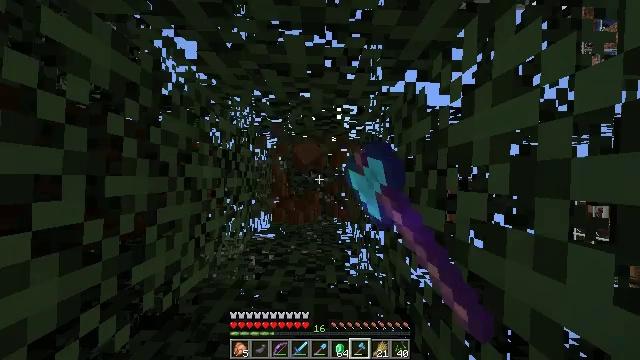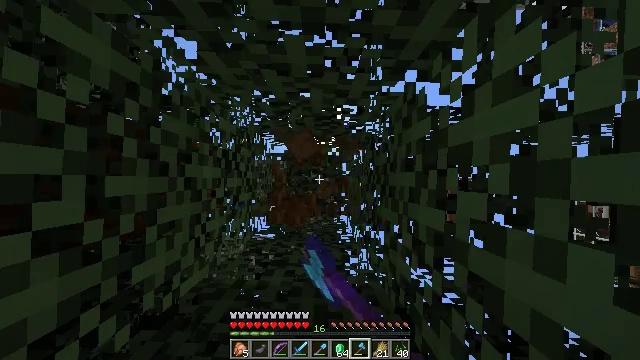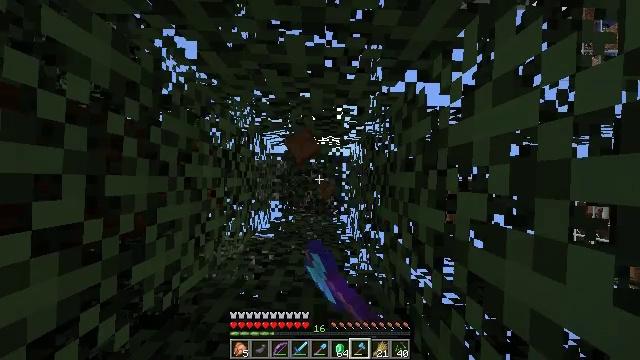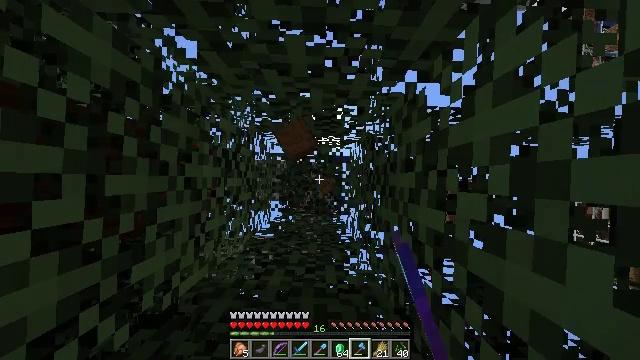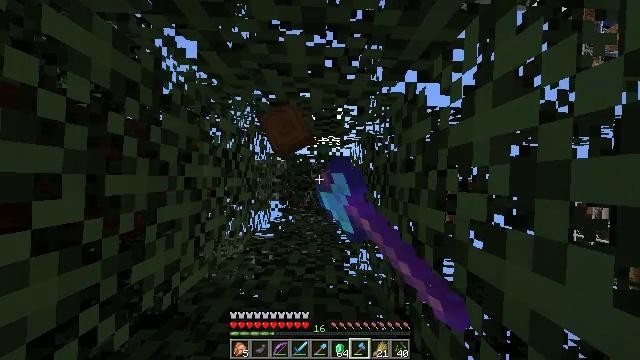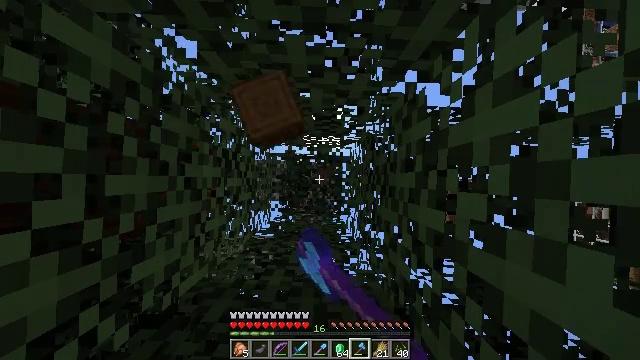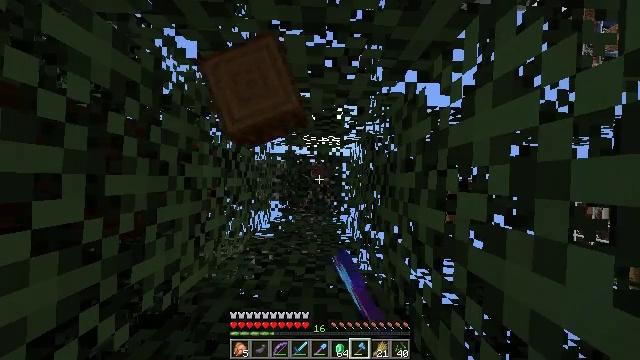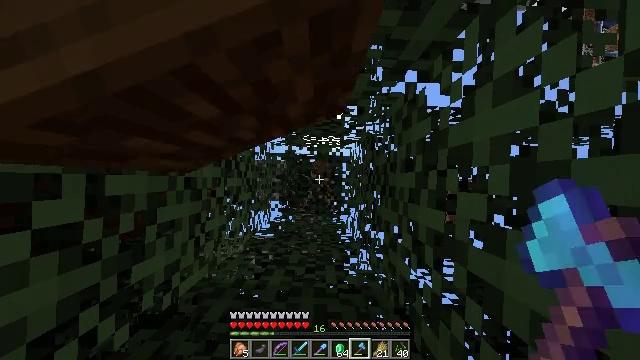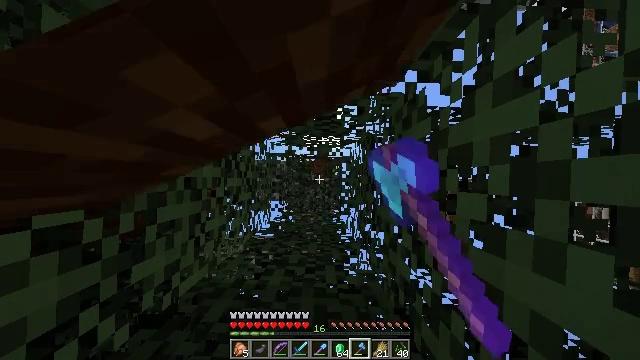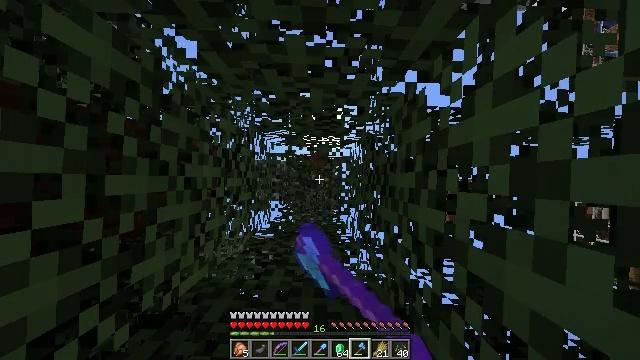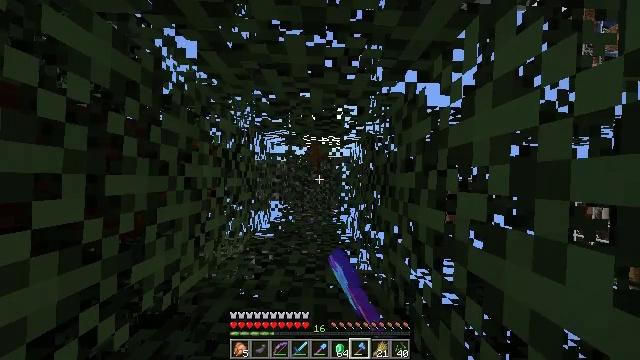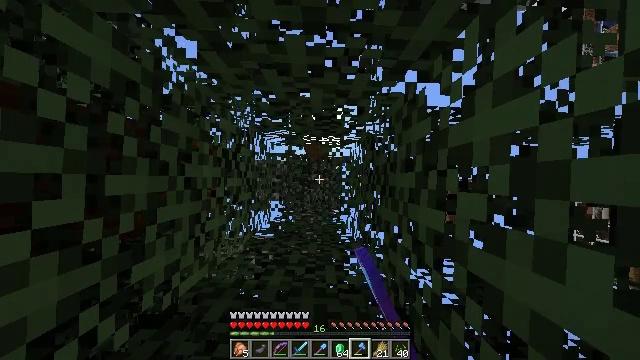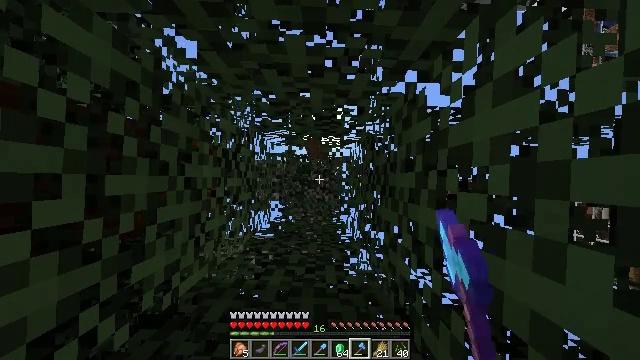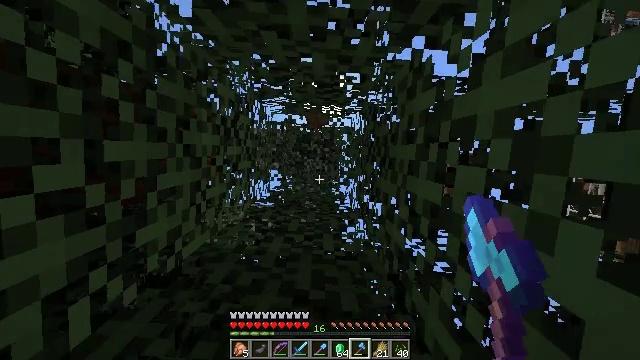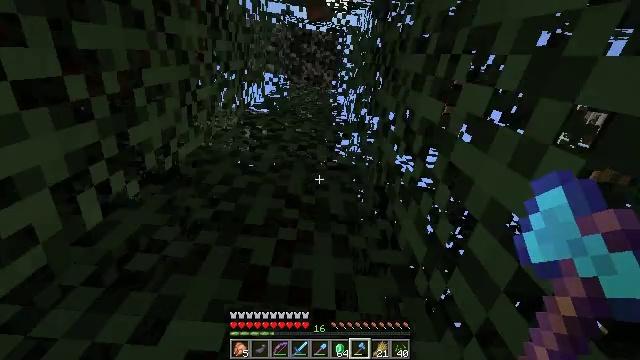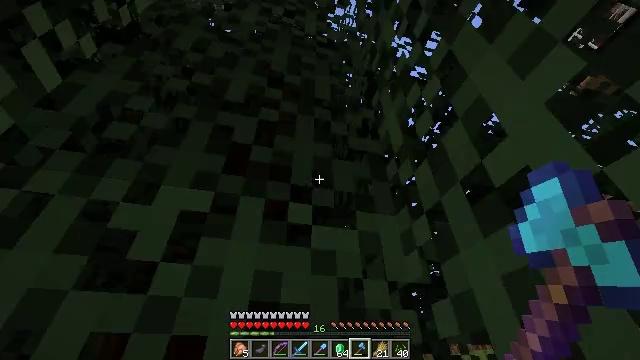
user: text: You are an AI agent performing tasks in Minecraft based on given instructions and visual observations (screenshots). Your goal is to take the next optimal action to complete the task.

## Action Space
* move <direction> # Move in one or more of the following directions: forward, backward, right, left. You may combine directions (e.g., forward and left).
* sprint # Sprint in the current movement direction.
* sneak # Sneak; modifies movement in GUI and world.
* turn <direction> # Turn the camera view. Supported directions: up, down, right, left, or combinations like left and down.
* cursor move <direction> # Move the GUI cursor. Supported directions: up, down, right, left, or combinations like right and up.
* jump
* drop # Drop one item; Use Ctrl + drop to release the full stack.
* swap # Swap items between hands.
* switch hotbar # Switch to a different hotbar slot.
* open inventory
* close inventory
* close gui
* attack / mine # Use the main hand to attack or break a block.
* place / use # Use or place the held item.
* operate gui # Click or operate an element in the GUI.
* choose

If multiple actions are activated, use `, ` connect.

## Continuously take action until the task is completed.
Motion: motion action
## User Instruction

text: Punch the spruce leaves to get saplings.
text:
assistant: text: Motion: attack / mine
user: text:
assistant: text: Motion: attack / mine
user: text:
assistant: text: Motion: attack / mine
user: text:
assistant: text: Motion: attack / mine
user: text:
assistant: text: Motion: attack / mine
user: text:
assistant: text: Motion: attack / mine
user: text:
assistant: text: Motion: attack / mine
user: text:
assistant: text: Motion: attack / mine
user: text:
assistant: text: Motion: attack / mine
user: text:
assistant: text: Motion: attack / mine
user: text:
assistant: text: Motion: attack / mine
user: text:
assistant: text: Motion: no_op
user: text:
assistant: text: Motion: turn right and down
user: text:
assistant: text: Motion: turn right and down
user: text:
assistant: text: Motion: turn right and down
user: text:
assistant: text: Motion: turn right and down
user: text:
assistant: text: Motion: turn down
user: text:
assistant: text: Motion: turn left and down, attack / mine
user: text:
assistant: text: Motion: turn left and down, attack / mine
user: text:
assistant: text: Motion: turn left and down, attack / mine
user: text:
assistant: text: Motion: turn down, attack / mine
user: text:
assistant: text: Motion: attack / mine
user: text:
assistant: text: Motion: turn down, attack / mine
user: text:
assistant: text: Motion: turn down, attack / mine
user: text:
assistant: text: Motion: attack / mine
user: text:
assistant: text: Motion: turn left, attack / mine
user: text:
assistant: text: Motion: turn left, attack / mine
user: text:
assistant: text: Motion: move forward, turn left, attack / mine
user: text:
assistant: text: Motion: move forward, attack / mine
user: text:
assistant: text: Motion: move forward, attack / mine